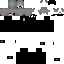
A female skeleton skin with dark skin, wearing brown helmet dressed in a black tshirt and black pants, featuring a closed mouth.